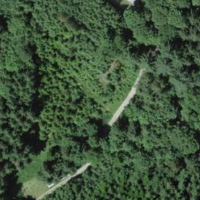
EUNIS habitat code: 43
Species observed at this site:
Aegopodium podagraria